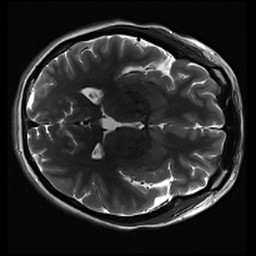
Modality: inplaneT2
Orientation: axial